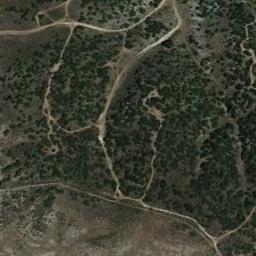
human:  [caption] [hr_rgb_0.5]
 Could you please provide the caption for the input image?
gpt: A lot of green chaparrals grow on the wasteland and some dirt roads go through the wasteland .

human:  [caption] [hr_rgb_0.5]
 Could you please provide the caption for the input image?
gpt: Chaparral is densely distributed in the sand and there are several winding paths in the sand .

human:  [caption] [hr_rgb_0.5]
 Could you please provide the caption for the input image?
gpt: There are clusters of lush trees in the desert .

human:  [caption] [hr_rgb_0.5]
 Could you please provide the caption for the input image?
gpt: The chaparral is consist of dense green bushes .

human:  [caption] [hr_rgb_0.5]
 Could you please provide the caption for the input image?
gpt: A few dirt roads lie in the chaparral .